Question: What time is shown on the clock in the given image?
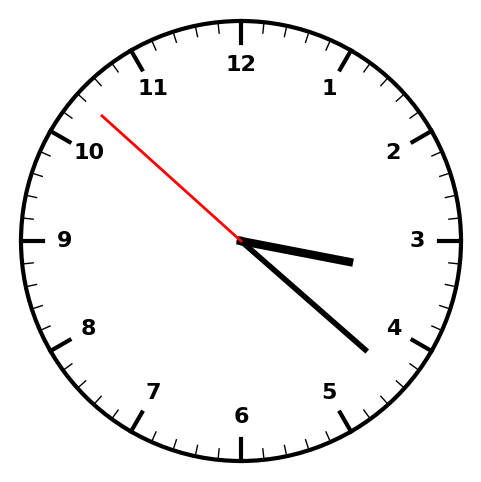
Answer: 03:21:52